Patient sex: F
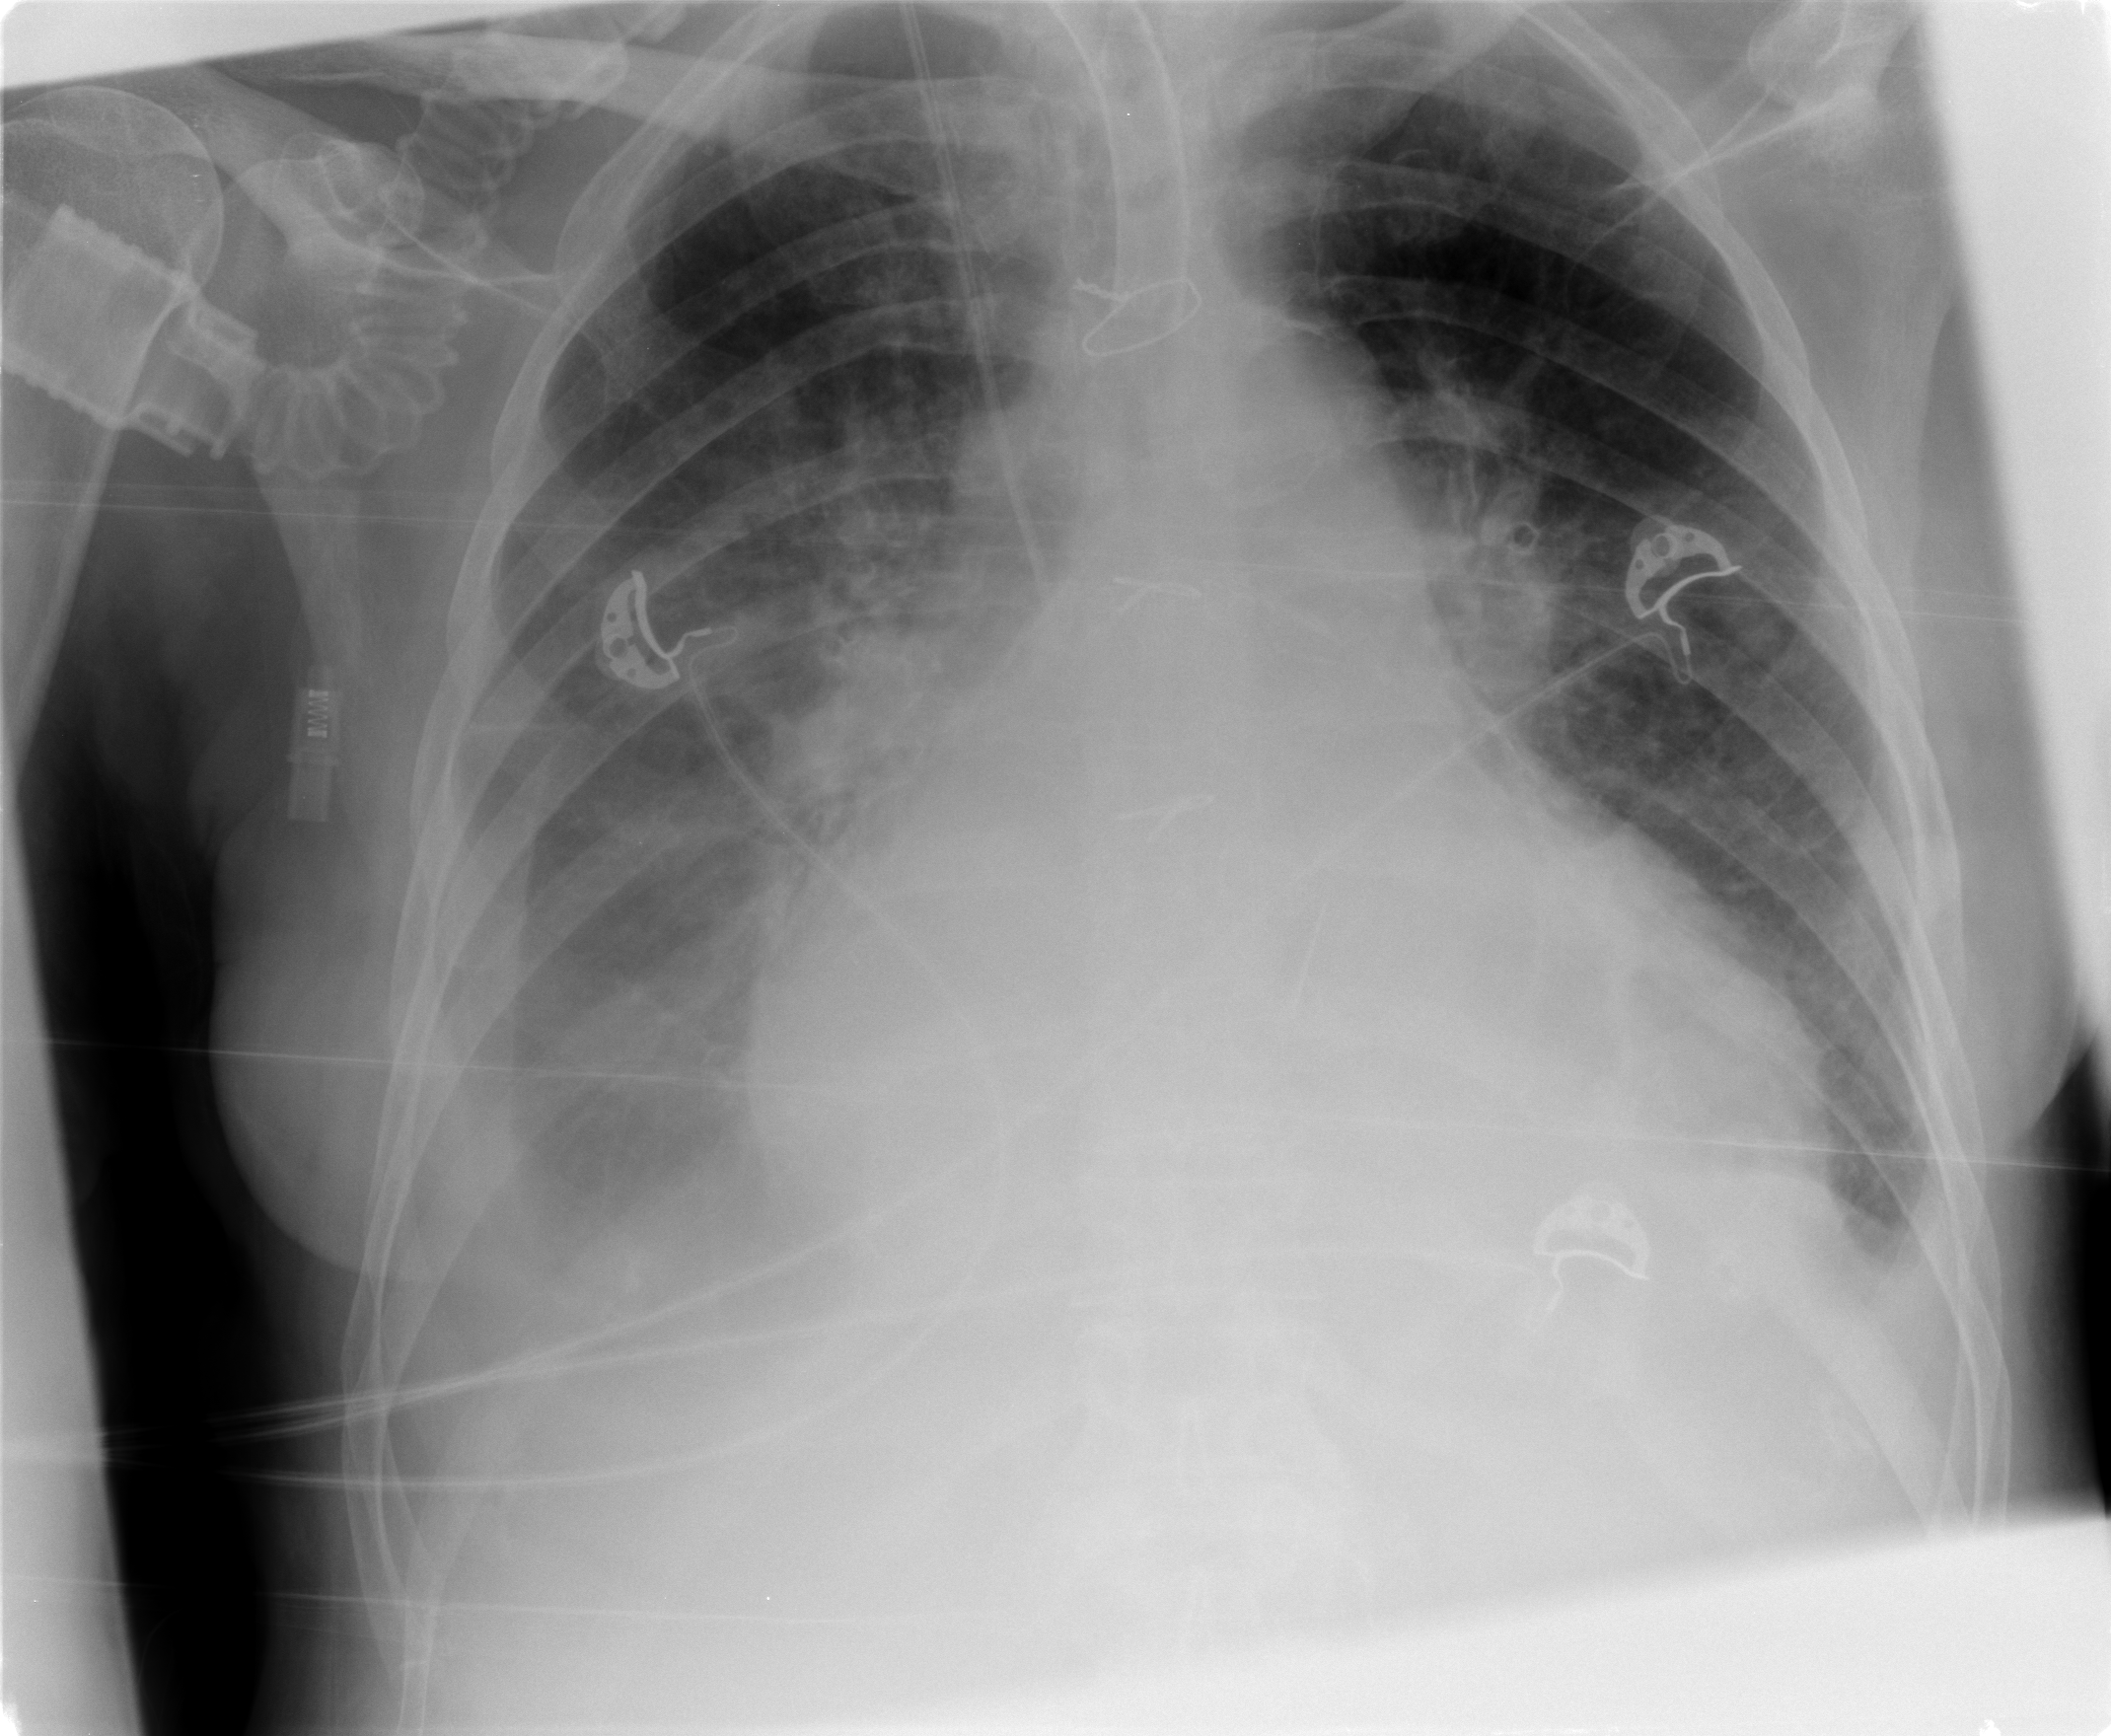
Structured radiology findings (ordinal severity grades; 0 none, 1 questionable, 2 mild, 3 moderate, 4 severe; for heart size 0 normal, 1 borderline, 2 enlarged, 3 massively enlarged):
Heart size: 3
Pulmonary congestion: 0
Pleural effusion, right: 2
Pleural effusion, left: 1
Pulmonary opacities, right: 0
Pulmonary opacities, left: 0
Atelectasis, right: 2
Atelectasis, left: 1